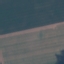
Label: AnnualCrop